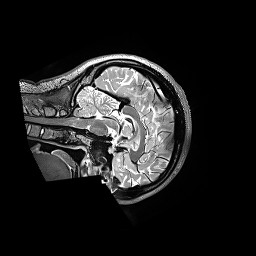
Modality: T2w
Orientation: sagittal
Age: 20
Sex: female
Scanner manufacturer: siemens
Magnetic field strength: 3 T
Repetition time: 3.2 s
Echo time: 0.564 s